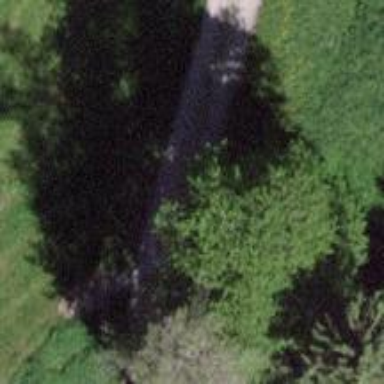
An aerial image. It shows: Ground path.